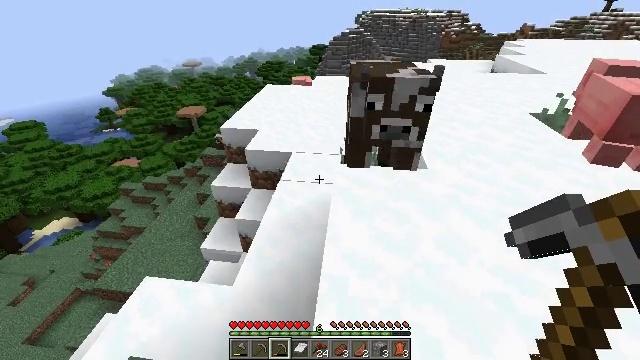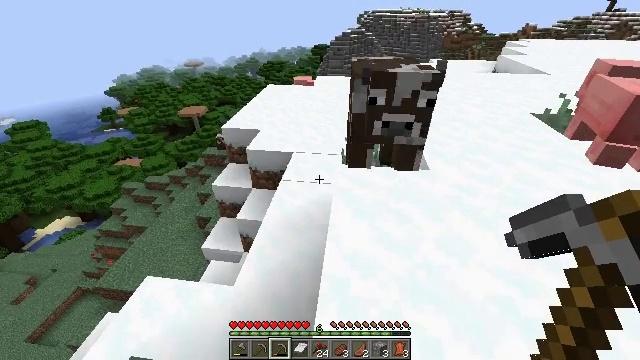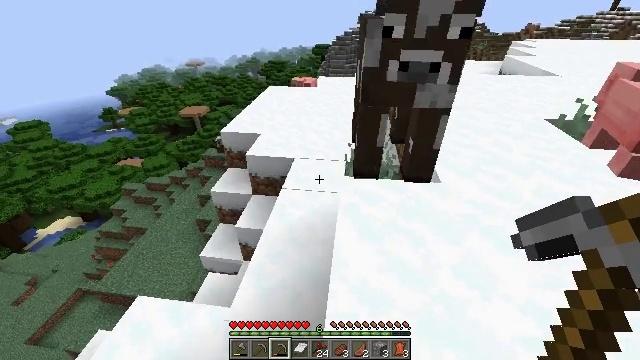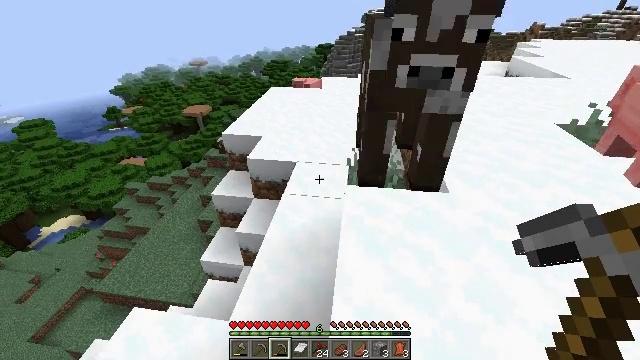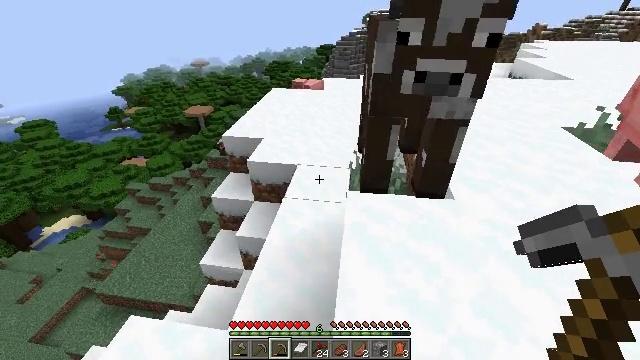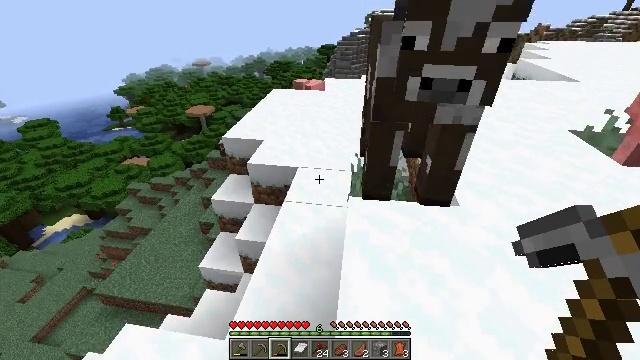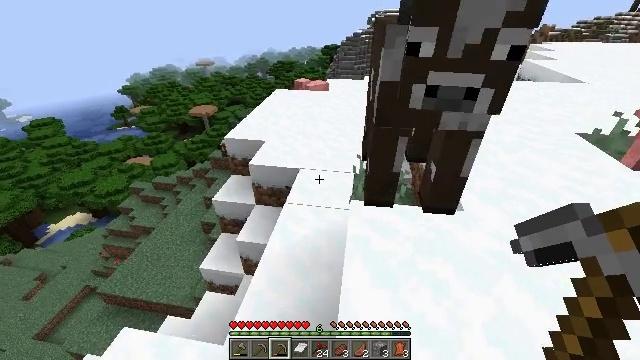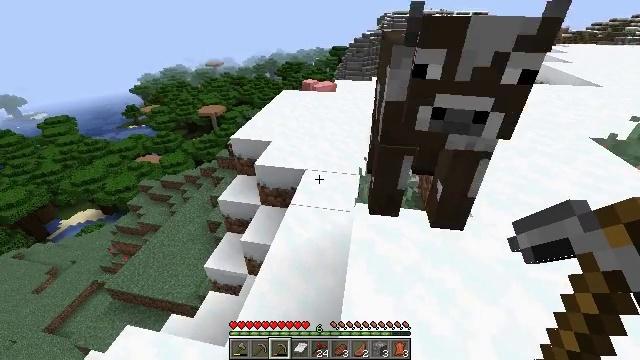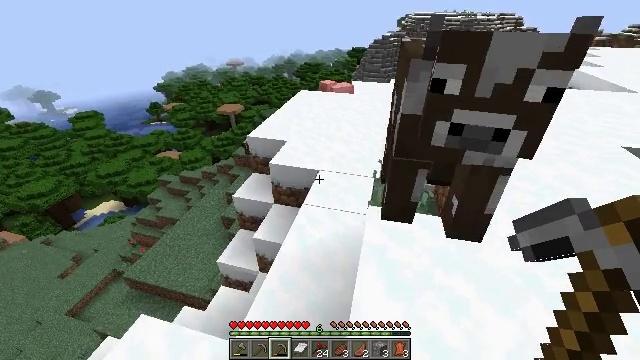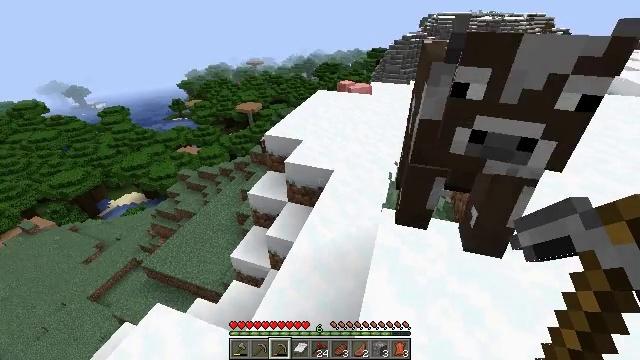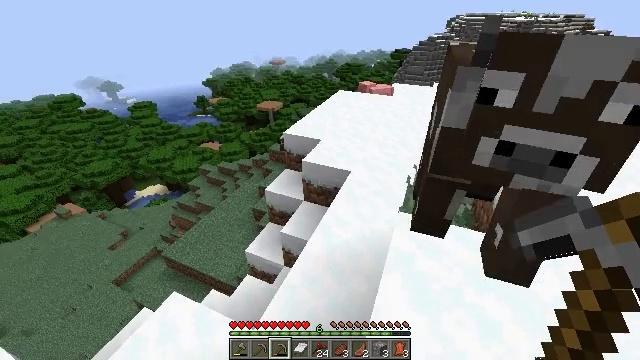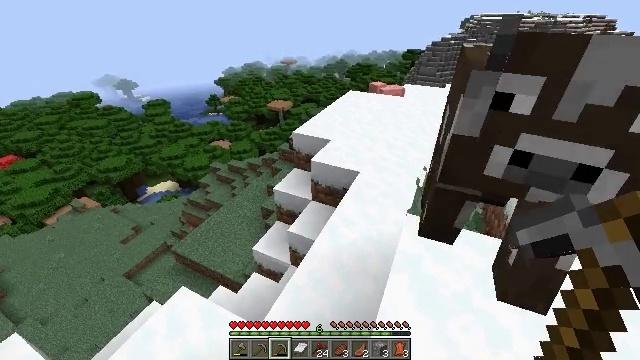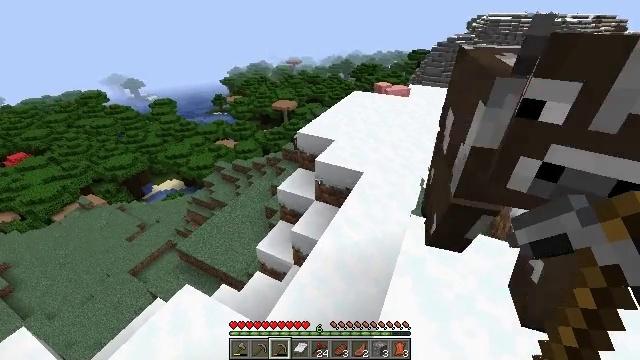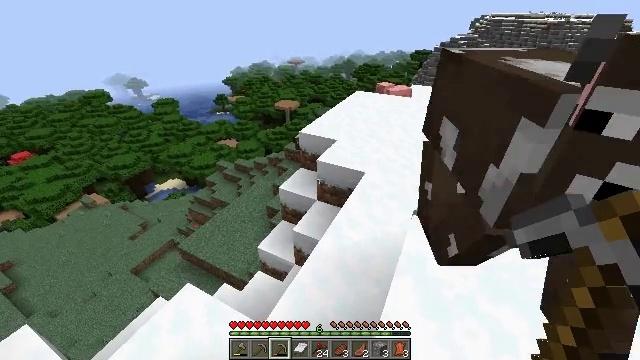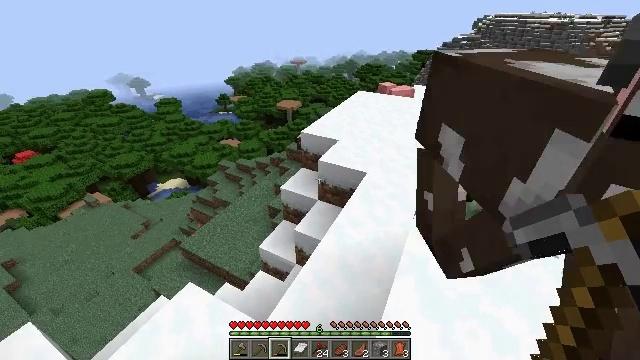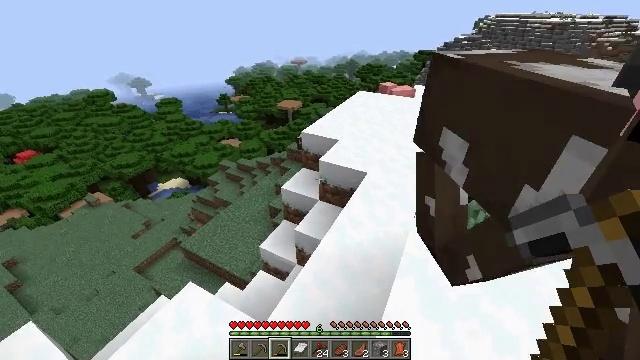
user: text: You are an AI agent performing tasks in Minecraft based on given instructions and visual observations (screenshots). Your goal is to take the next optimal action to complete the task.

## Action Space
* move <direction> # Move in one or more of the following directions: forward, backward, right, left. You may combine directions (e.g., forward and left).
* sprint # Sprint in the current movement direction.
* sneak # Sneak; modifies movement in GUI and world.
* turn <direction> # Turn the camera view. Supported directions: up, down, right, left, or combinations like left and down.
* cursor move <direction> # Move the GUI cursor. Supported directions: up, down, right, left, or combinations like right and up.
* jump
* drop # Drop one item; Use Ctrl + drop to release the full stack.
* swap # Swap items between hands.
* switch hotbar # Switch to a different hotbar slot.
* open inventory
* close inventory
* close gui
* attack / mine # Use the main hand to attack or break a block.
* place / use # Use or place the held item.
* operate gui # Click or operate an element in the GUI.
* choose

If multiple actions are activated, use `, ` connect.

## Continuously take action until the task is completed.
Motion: motion action
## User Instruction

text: Gather the mushroom stem from a big mushroom.
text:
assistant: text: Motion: move forward
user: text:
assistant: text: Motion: move forward
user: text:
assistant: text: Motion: move forward
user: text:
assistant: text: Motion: no_op
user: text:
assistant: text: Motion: no_op
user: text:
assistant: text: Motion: no_op
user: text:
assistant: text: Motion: turn left
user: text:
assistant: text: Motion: turn left
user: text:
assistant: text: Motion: turn left
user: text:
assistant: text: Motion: turn left
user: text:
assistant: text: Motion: turn left
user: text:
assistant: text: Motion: turn left
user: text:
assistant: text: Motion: no_op
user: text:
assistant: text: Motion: no_op
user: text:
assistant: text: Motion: no_op
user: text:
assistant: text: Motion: no_op
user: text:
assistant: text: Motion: no_op
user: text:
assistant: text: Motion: no_op
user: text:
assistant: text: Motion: no_op
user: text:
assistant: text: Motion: turn left
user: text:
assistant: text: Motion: turn left
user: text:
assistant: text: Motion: turn left
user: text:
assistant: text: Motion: turn left
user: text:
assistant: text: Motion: turn left
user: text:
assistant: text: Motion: turn left
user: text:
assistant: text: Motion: turn left
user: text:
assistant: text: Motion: no_op
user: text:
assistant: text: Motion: no_op
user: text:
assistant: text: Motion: no_op
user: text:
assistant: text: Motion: no_op